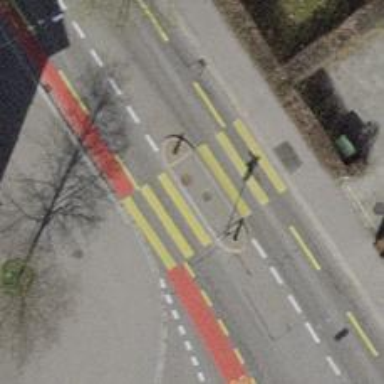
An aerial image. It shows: Uncontrolled zebra crossing with central island.